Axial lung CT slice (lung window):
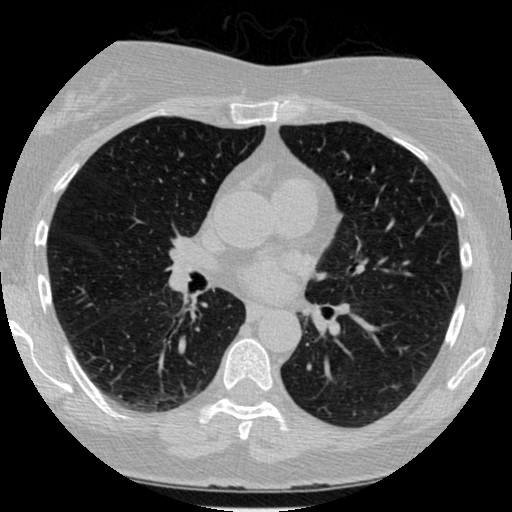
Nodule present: no